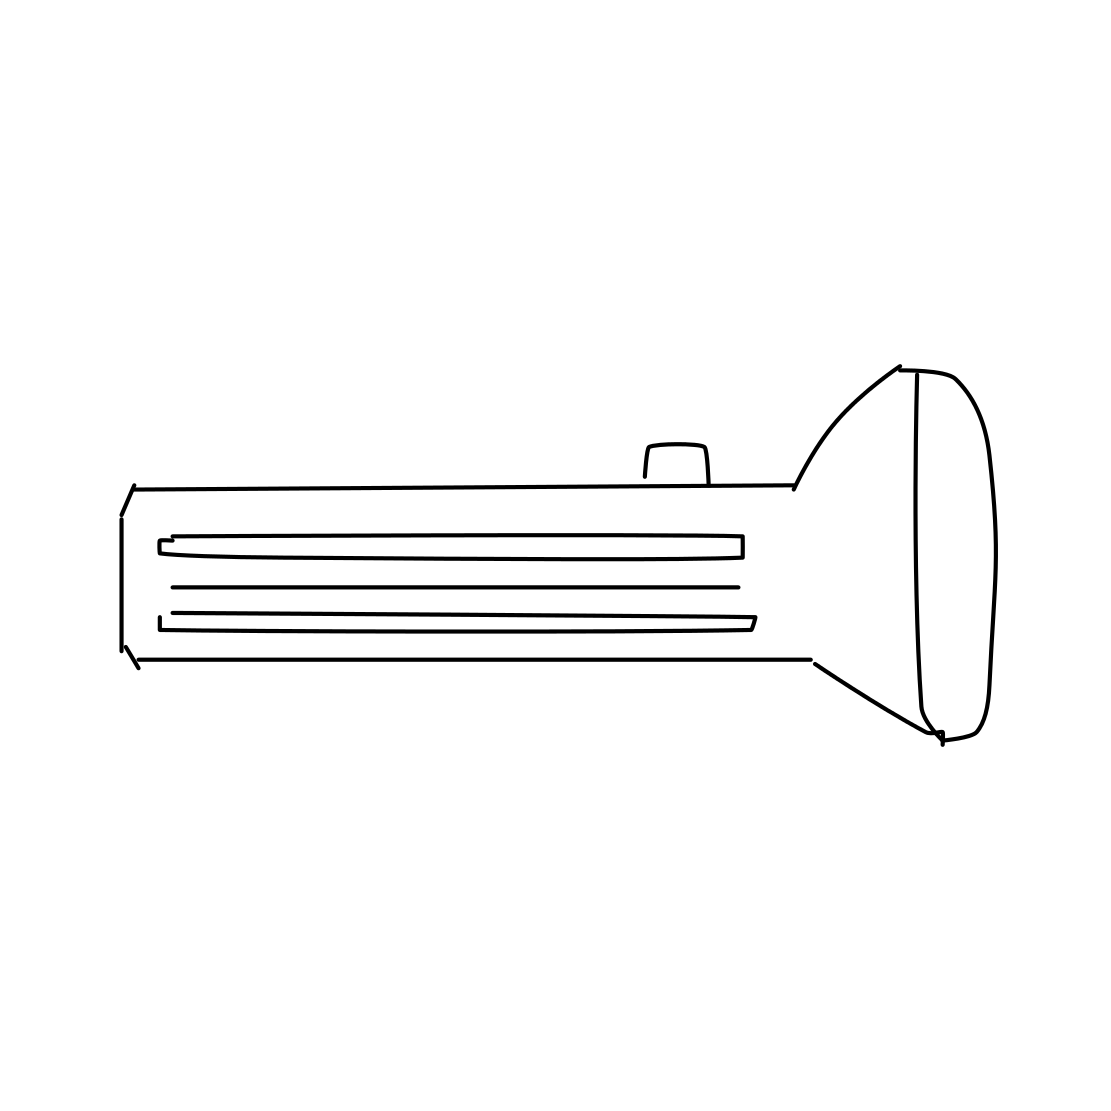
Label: flashlight